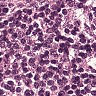
Metastatic tissue present: no